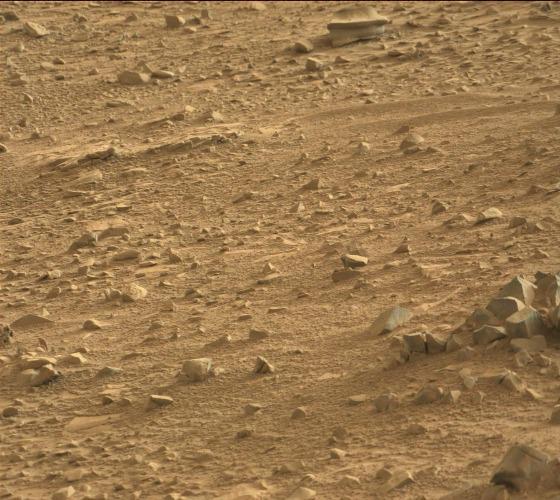
Terrain classes present: Bedrock, Gravel / Sand / Soil, Rock, Shadow